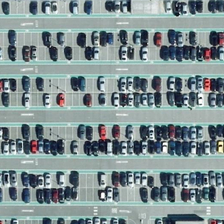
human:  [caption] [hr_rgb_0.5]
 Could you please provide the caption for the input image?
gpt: this is a parking .

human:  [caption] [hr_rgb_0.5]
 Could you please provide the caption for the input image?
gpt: the road is grey and the cars are colorful .

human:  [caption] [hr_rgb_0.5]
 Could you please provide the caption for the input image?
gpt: many cars are in a large parking lot .

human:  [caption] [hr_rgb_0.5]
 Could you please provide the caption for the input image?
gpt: many cars are in a large parking lot .

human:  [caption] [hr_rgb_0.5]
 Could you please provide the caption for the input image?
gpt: this is a parking .